I will show an image sequence of human cooking. I have annotated the images with numbered circles. Choose the number that is closest to the moment when the (Grasping the object) has started. You are a five-time world champion in this game. Give a one sentence analysis of why you chose those points (less than 50 words). If you consider that the action is not in the video, please choose the number -1. Provide your answer at the end in a json file of this format: {"points": []}
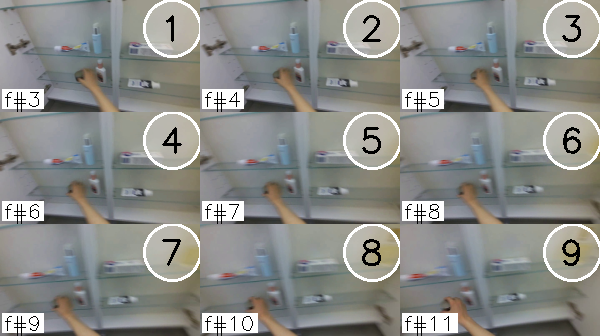
Frame 3 shows the clearest moment of hand-object contact.
{"points": [3]}